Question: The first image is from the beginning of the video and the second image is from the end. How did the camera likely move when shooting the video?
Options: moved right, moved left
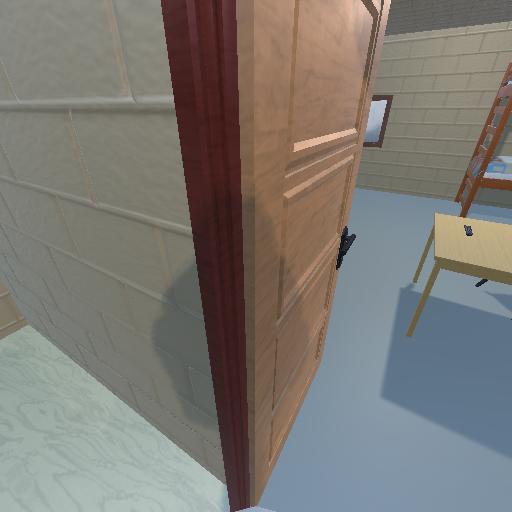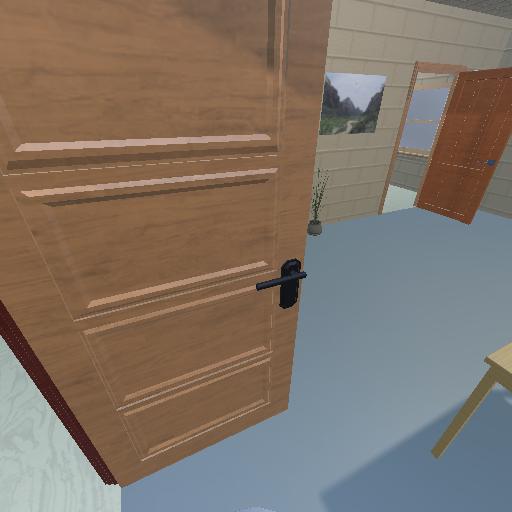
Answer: moved right